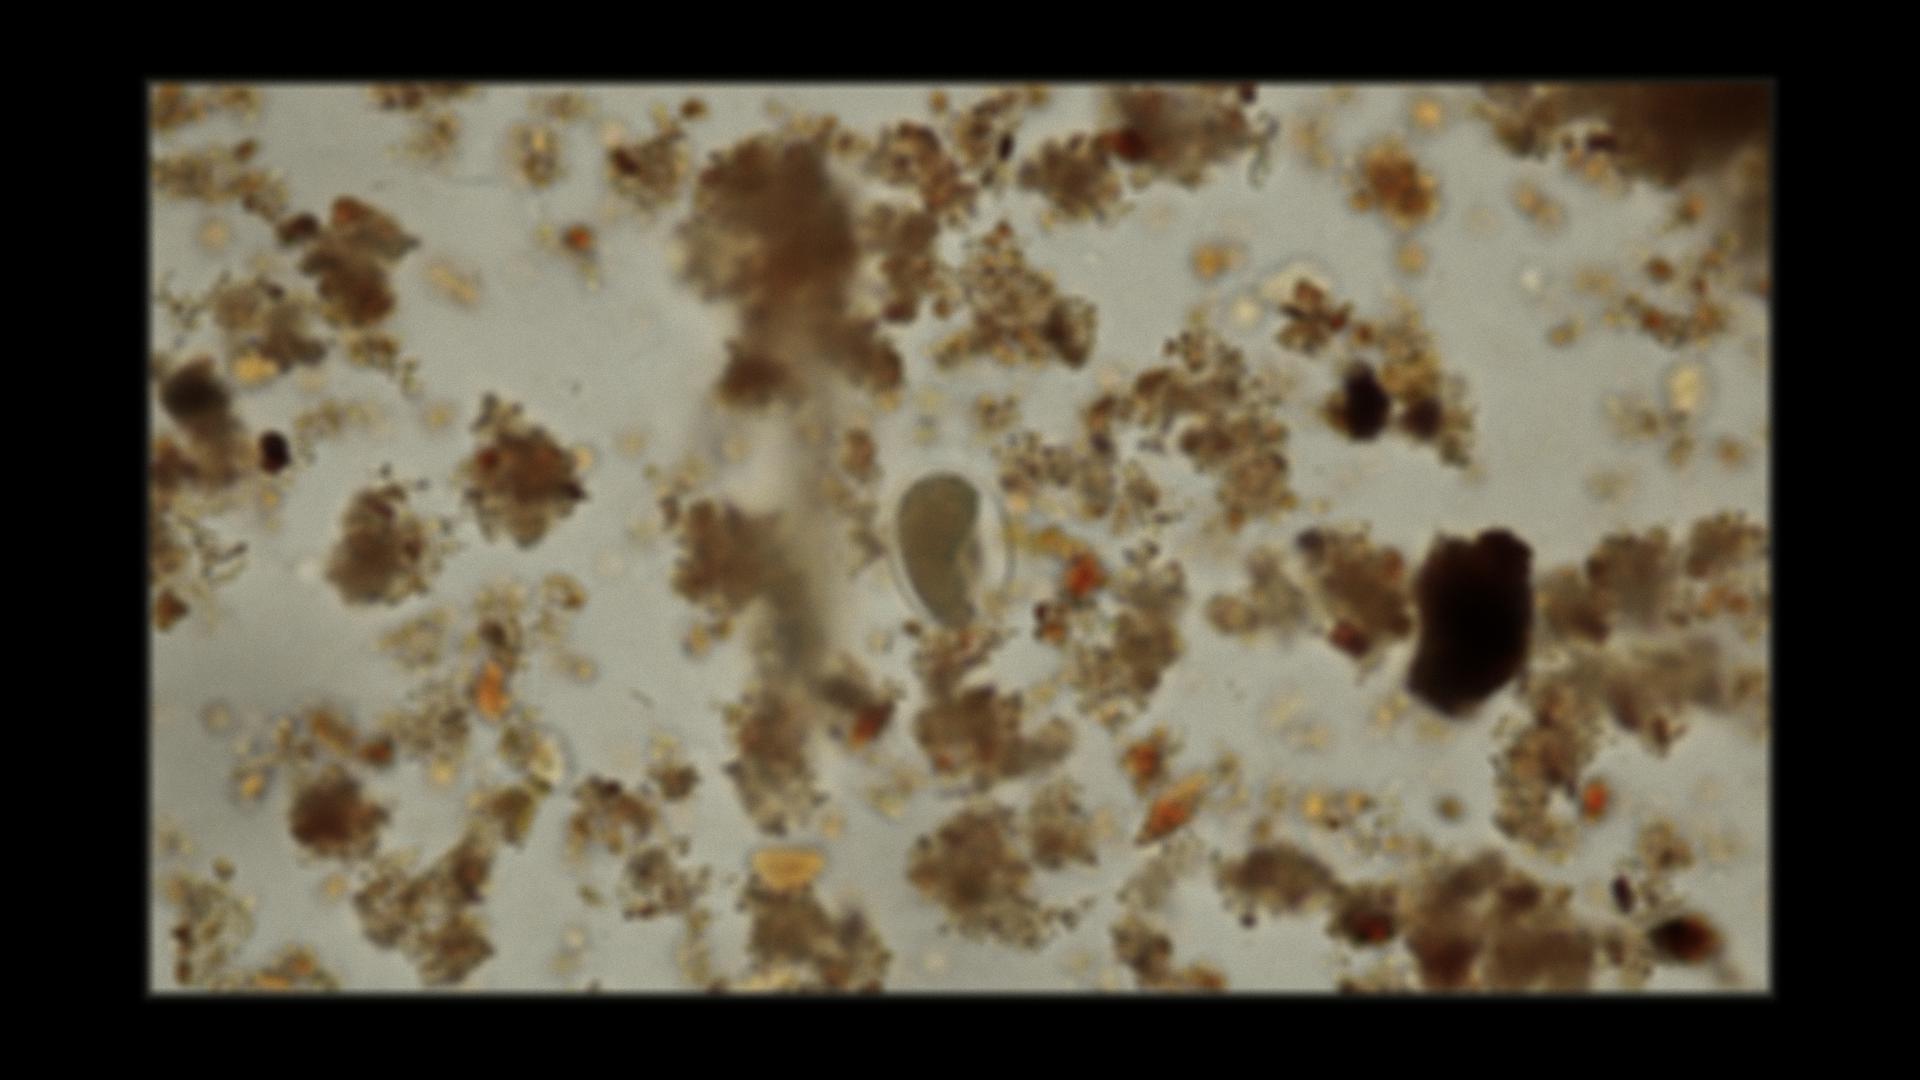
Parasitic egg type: Hookworm egg